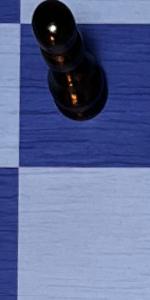
Label: Empty